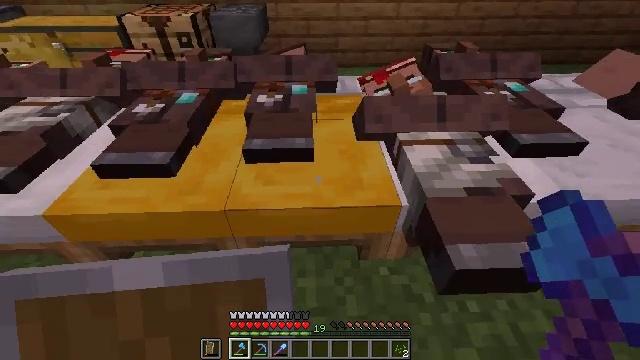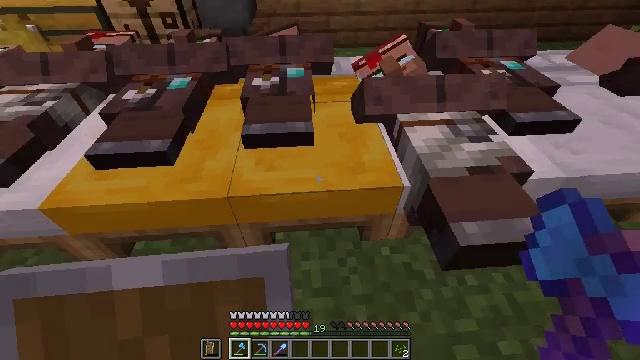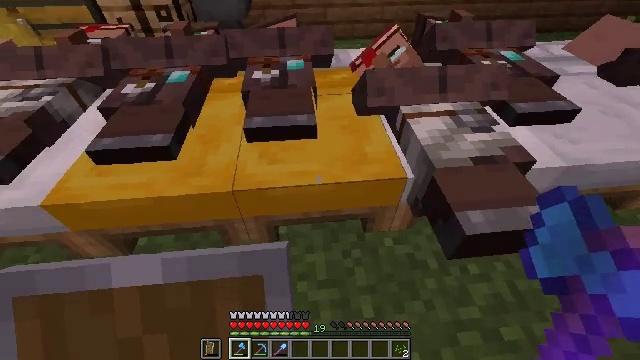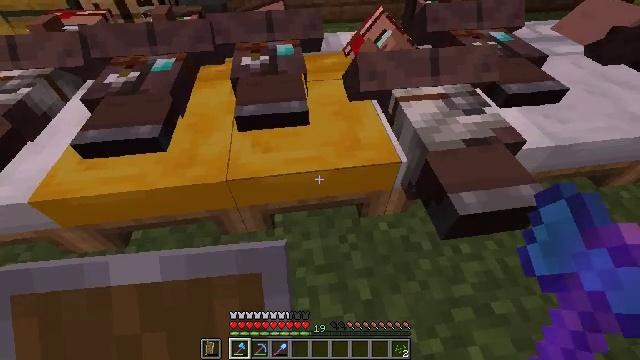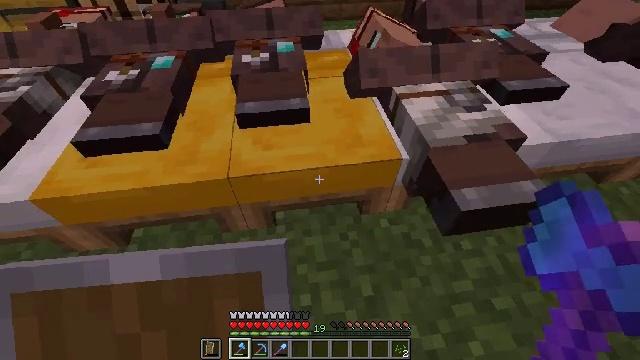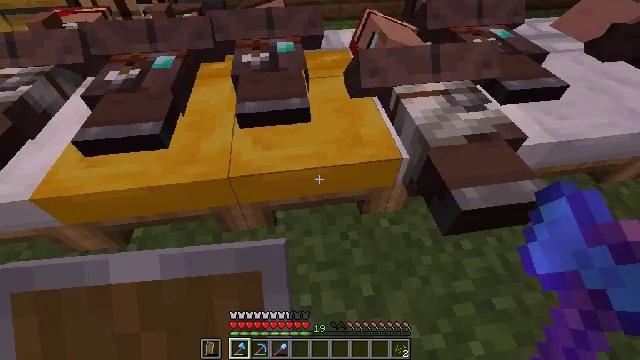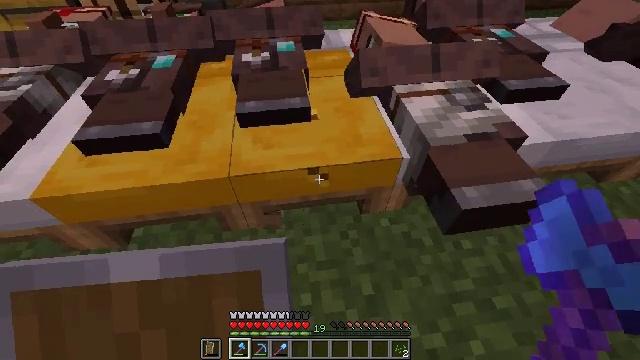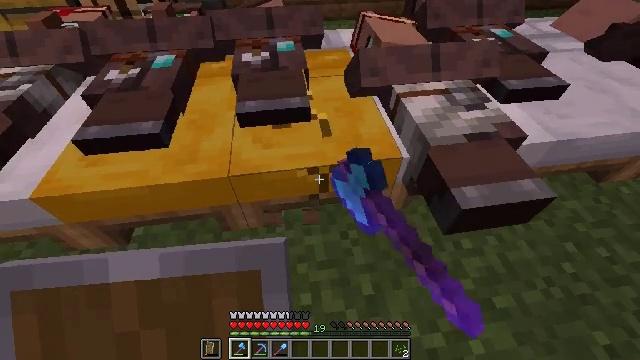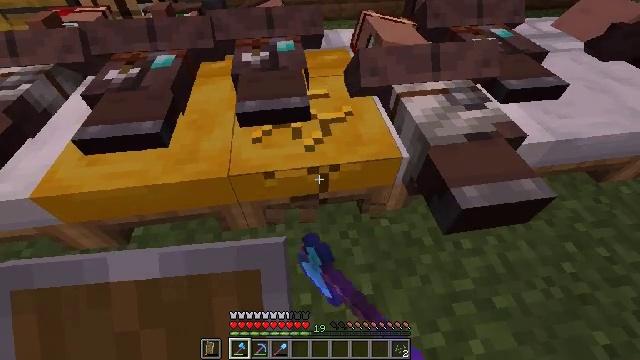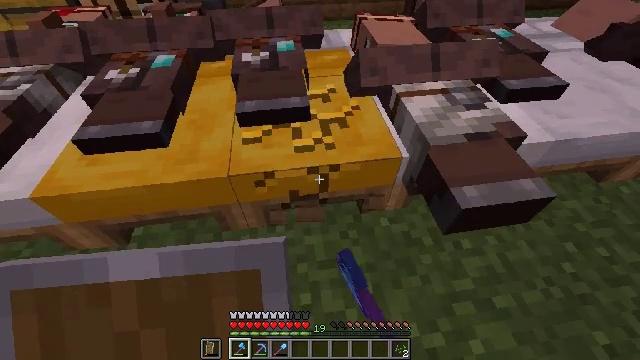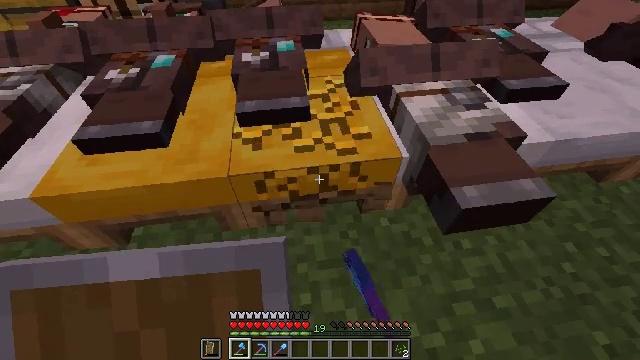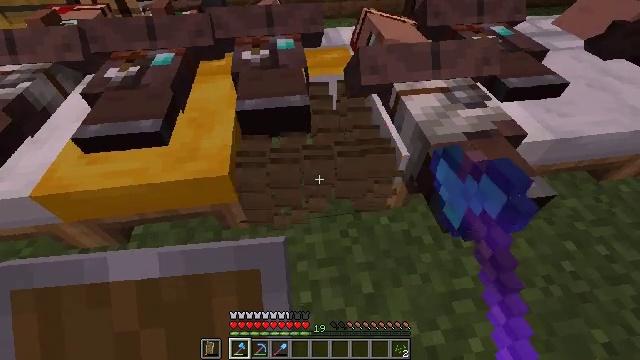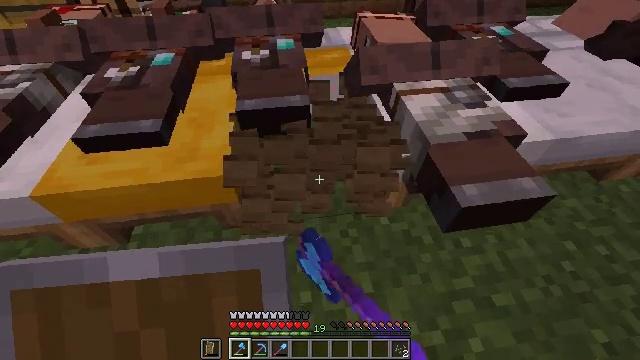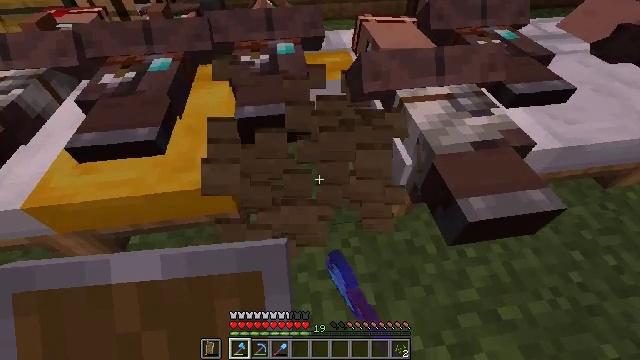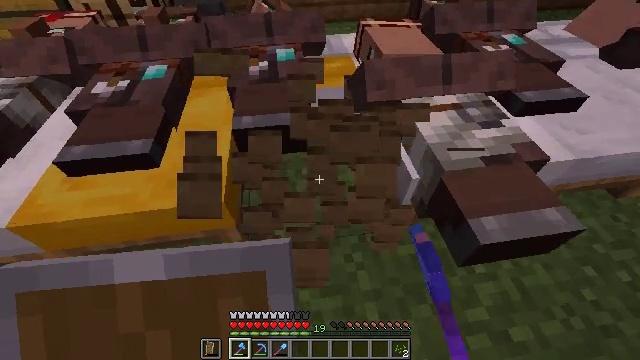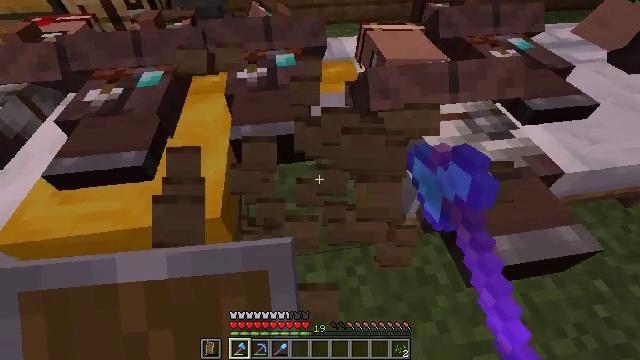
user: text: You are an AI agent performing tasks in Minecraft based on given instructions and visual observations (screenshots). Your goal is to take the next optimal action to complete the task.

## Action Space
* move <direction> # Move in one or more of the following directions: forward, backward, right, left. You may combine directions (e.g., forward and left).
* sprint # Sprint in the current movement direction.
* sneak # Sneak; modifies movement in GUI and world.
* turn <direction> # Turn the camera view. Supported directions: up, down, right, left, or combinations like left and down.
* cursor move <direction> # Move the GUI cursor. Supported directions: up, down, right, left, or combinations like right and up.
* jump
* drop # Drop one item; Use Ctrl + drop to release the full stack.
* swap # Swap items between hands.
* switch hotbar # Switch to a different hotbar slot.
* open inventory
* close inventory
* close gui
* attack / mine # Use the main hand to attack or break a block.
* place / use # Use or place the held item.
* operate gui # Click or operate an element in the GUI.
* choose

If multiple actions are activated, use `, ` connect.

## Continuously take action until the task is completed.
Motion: motion action
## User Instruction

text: Gather the yellow bed by attacking it.
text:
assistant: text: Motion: turn right and down
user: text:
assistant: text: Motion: turn right and down
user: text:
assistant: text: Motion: turn right and down
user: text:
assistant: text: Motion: no_op
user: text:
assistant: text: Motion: no_op
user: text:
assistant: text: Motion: attack / mine
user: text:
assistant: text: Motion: attack / mine
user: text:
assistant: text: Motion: attack / mine
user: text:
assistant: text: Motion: attack / mine
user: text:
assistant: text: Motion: attack / mine
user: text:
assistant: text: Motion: attack / mine
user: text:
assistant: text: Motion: attack / mine
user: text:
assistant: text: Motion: move forward, attack / mine
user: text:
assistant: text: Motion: move forward, attack / mine
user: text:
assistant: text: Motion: move forward
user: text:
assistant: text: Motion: move forward
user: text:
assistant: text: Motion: move forward, turn up
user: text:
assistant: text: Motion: move forward, turn left and up
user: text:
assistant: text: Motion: move forward
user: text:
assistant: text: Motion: move forward
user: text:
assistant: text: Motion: move forward
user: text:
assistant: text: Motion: move forward
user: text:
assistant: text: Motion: move forward, turn left
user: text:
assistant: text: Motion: move forward, turn left
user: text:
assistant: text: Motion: turn left
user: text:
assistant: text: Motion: turn left and up
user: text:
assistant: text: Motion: move back, turn left
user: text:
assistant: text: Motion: move back, turn left
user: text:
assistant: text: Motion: move back and move left, turn left
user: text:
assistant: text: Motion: move back and move left, turn left and up